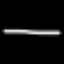
Label: line